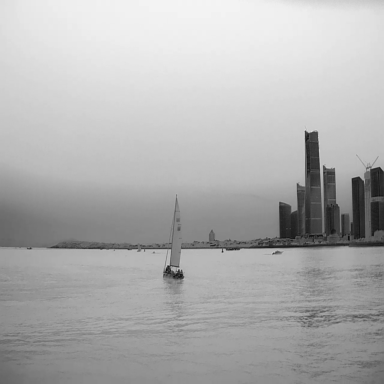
There are two sailboats in the infrared image.